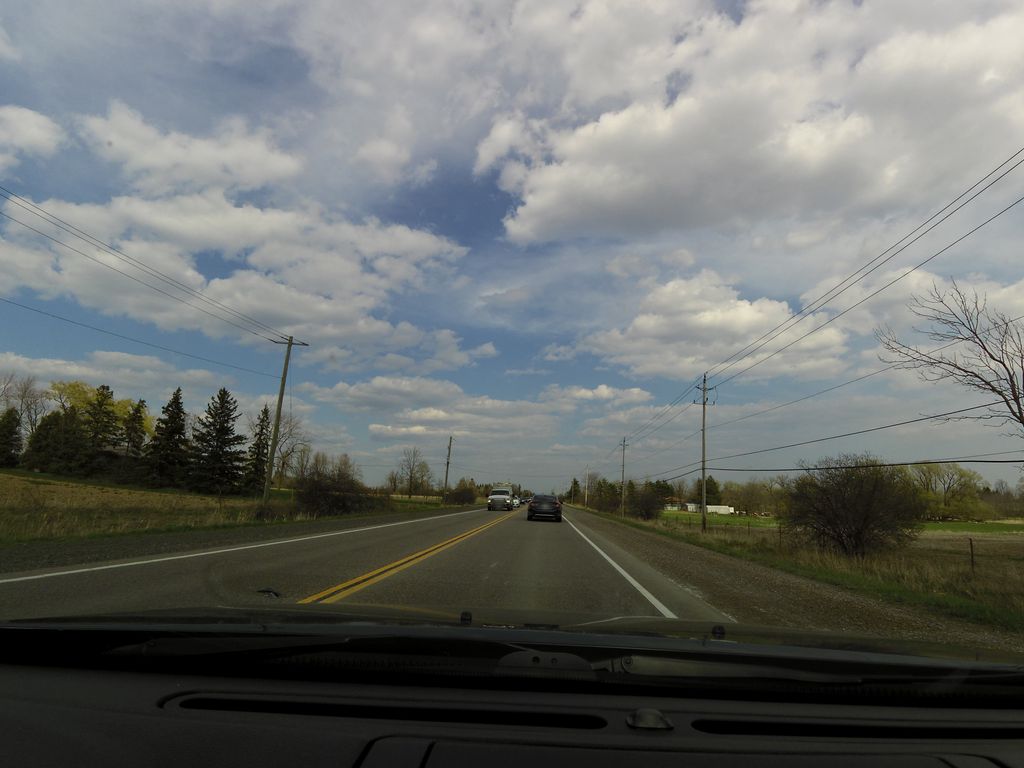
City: hamilton